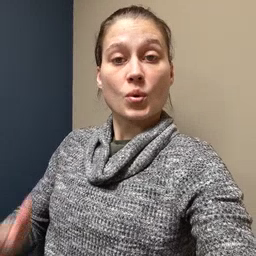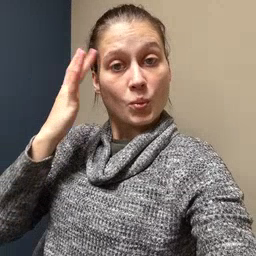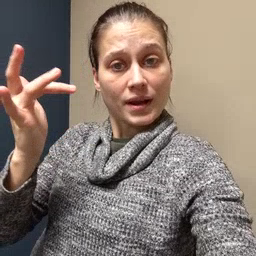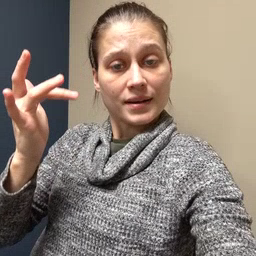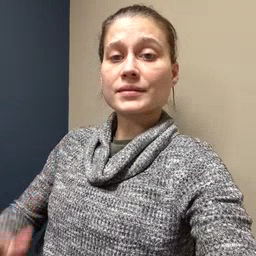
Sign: why